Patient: sex F, age 66
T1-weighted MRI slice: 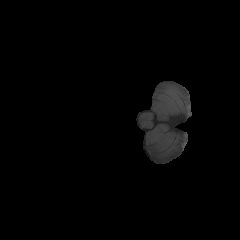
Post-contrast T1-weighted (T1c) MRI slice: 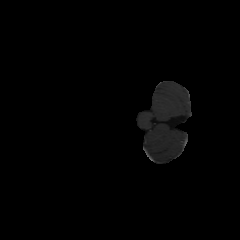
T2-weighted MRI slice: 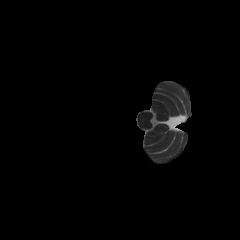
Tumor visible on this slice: no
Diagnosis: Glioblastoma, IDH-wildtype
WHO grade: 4